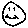
Label: smiley face